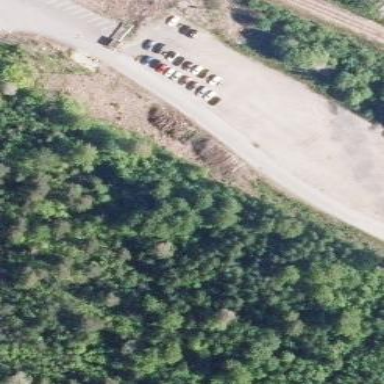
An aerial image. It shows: Parking area with unpaved surface.